Question: I'm currently writing a calendar / date picker implementation and I was wondering if anyone knows of a faster / easier way to achieve the following effect.
eg.
'05/02/2012 - 11/02/2012'
The effect I'm after is for the dividers ('/') to always remain in the same place, and for the values to always fit in between them. This makes it much easier to follow when you're scrolling through weeks, because the font is not monospace.
The way I'm currently doing it seems over the top but it works.
I'm optimizing / refactoring and came across it thinking there must be a better way to do it.
Here's what I have:
'''
//getText() return a range in the format dd/mm/yyyy - dd/mm/yyyy
String firstHalf = getText().substring(0, 10);
String secondHalf = getText().substring(getText().length() - 10);
int yOff = baseLine - ((showSubtext) ? 5 : 0);
int slashWidth = fm.stringWidth("/");
String a, b, c, d, e, f;
int A, B, C, D, ax, bx, cx, dx, ex, fx;
a = firstHalf.substring(0, 2);
b = firstHalf.substring(3, 5);
c = firstHalf.substring(6);
d = secondHalf.substring(0, 2);
e = secondHalf.substring(3, 5);
f = secondHalf.substring(6);
int sideGap = 45;
int fieldWidth = 28;
int leftOffset = 4;
A = sideGap + fieldWidth;
B = A + fieldWidth + slashWidth / 2;
D = getWidth() - A - 20;
C = D - fieldWidth - slashWidth / 2;
ax = A - fm.stringWidth(a);
bx = ((B - A) - fm.stringWidth(b)) / 2 + A + slashWidth / 2 + 1;
cx = B + slashWidth;
dx = C - fm.stringWidth(d);
ex = ((D - C) - fm.stringWidth(e)) / 2 + C + slashWidth / 2 + 1;
fx = D + slashWidth;
g.drawString("/", A - leftOffset, yOff);
g.drawString("/", B - leftOffset, yOff);
g.drawString("/", C, yOff);
g.drawString("/", D, yOff);
g.drawString(a, ax - leftOffset, yOff);
g.drawString(b, bx - leftOffset, yOff);
g.drawString(c, cx - leftOffset, yOff);
g.drawString(d, dx, yOff);
g.drawString(e, ex, yOff);
g.drawString(f, fx, yOff);
'''

Thanks.
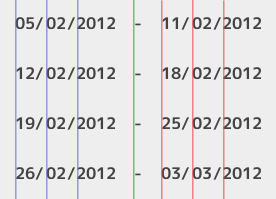
Answer: Even proportionally spaced fonts typically give the digit glyphs a constant advance. The UI default or the actual <URL>.